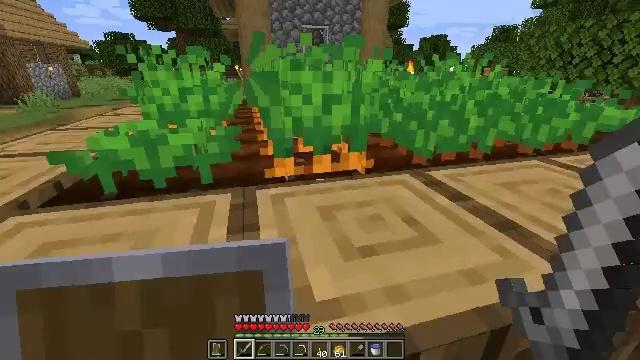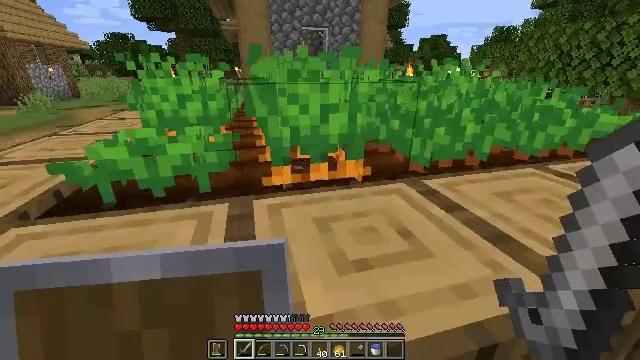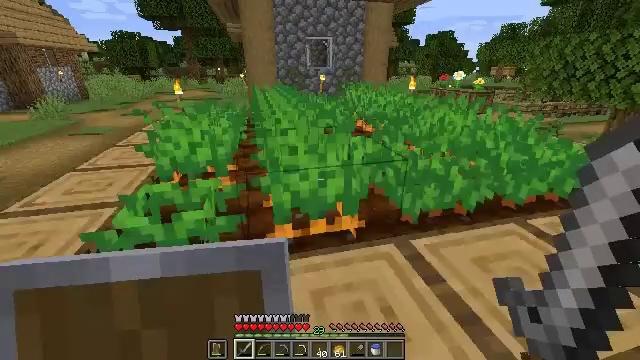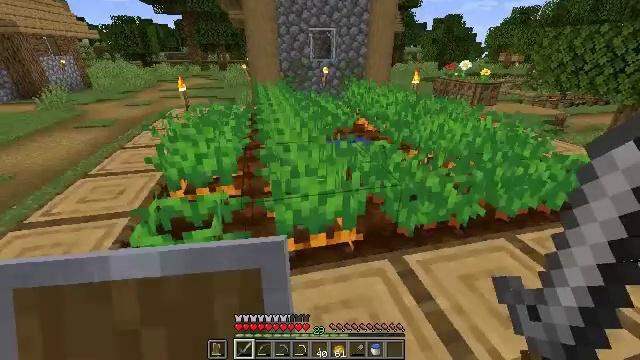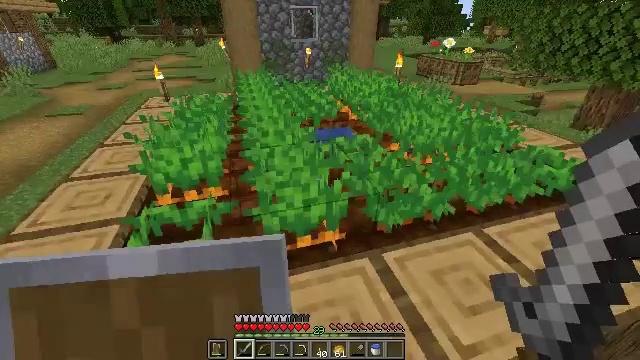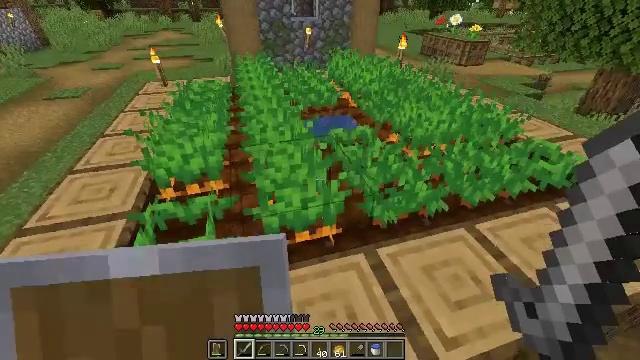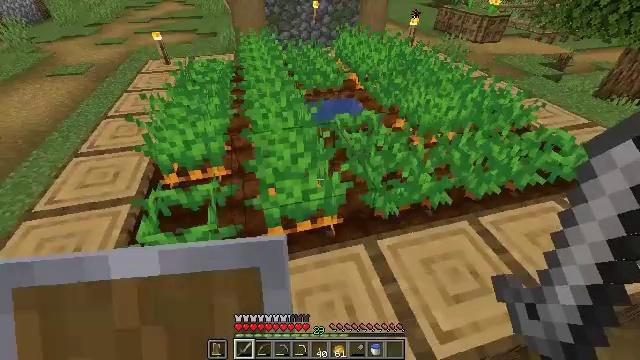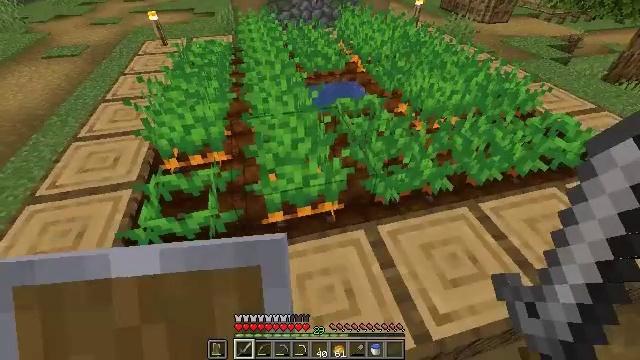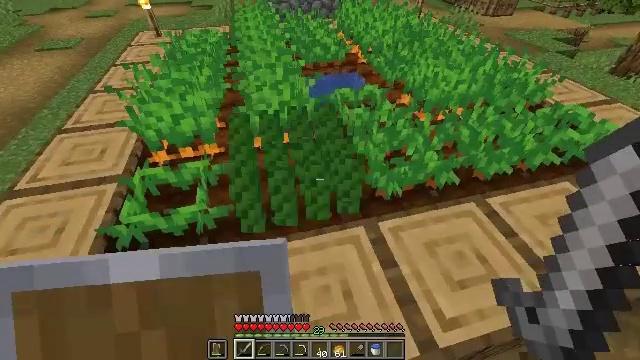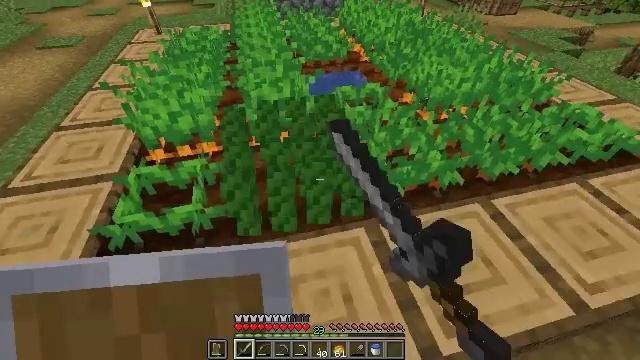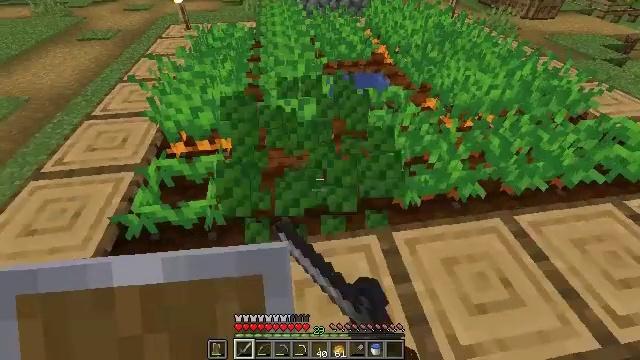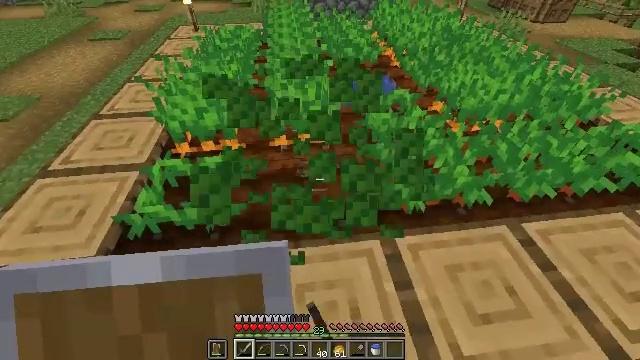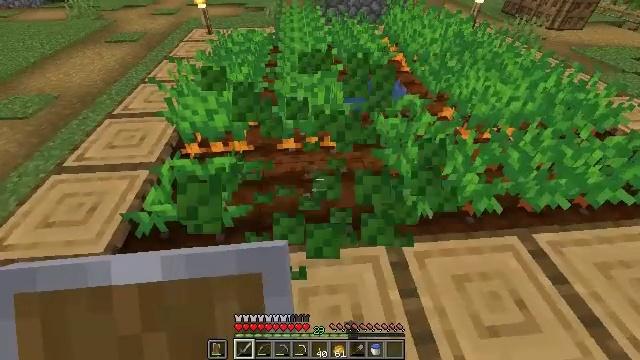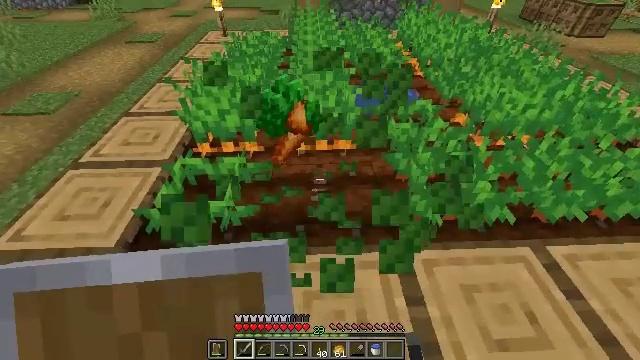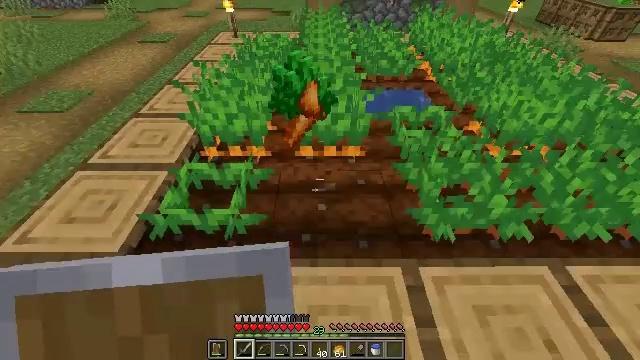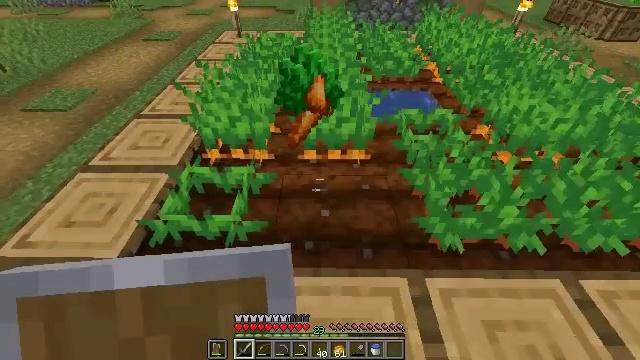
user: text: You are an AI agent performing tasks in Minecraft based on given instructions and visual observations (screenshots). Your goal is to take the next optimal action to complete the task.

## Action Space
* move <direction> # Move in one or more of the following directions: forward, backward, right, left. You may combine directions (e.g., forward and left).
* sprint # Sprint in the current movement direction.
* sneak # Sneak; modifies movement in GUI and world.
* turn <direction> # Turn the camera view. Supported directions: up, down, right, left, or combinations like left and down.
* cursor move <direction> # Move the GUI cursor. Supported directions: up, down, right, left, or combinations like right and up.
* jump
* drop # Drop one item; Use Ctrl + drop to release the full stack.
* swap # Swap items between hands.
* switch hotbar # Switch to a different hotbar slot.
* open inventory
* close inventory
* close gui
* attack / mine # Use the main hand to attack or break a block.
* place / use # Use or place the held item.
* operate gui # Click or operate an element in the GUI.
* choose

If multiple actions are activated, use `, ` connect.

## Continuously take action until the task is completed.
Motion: motion action
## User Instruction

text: Collect carrots by breaking the crop.
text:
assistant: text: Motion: move forward, jump
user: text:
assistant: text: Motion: move forward, turn left and down, jump
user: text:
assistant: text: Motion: move forward, turn down, jump
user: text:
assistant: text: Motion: move forward, turn right and down, jump
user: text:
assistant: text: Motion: move forward, turn down, jump
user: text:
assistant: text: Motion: move forward, turn left and down
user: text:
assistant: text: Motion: turn down
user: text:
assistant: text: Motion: attack / mine
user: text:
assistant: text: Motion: attack / mine
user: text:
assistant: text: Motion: turn left
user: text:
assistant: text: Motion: turn left
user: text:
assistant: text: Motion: turn left
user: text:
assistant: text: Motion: turn left
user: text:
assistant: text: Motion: move forward, turn left
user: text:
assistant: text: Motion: move forward
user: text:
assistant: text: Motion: move forward
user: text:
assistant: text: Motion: move forward, turn right and down
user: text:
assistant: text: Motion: move forward
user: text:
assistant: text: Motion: move forward, turn right
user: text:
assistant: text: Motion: turn right
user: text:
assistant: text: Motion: no_op
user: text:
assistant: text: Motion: no_op
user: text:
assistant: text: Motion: attack / mine
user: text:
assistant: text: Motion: turn left, attack / mine
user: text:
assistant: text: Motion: turn left and down
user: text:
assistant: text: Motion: turn left and up
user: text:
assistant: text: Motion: turn left
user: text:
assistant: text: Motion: turn left
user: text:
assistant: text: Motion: attack / mine
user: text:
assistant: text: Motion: turn right, attack / mine